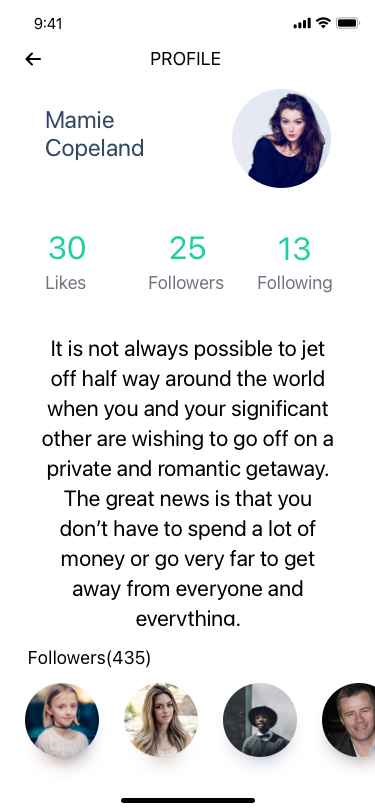
Text in this UI design:
PROFILE
25
Followers
13
Following
30
Likes
It is not always possible to jet off half way around the world when you and your significant other are wishing to go off on a private and romantic getaway.
The great news is that you don’t have to spend a lot of money or go very far to get away from everyone and everything.
Mamie
Copeland
Followers(435)